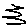
Label: zigzag